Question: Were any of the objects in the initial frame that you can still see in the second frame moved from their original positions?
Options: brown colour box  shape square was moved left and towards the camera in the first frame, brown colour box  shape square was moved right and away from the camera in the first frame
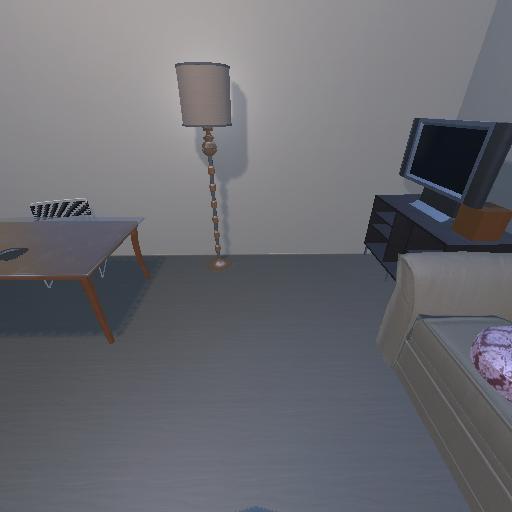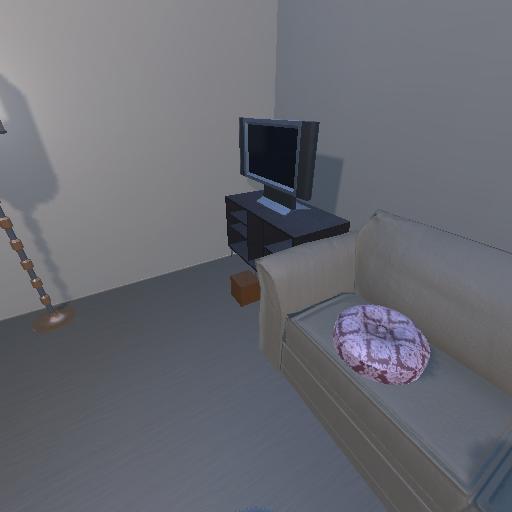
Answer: brown colour box  shape square was moved left and towards the camera in the first frame